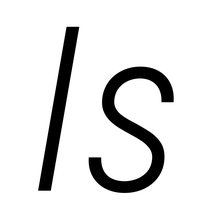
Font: Roboto-Italic_Condensed_Light_Italic